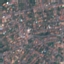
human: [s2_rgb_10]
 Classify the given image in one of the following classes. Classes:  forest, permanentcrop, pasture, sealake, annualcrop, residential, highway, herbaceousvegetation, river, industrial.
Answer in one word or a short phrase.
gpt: Residential